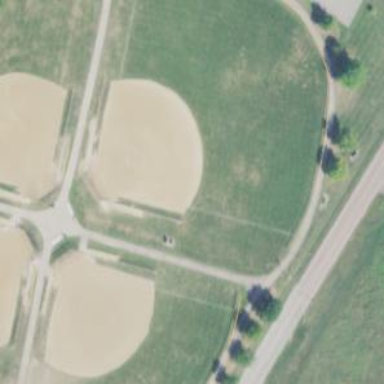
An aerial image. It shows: Baseball pitch for leisure and sports activities.